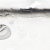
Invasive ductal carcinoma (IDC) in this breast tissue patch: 0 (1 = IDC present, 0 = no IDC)